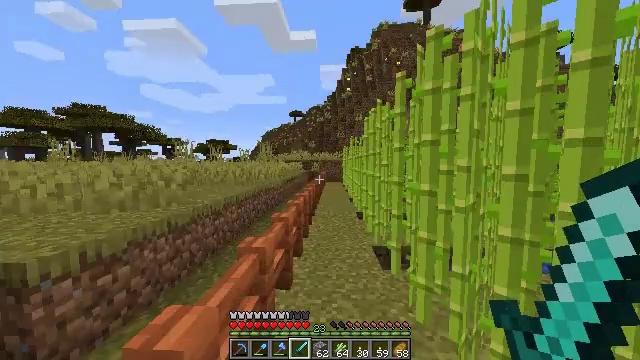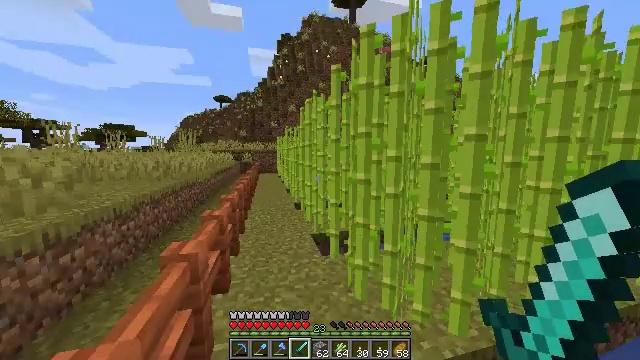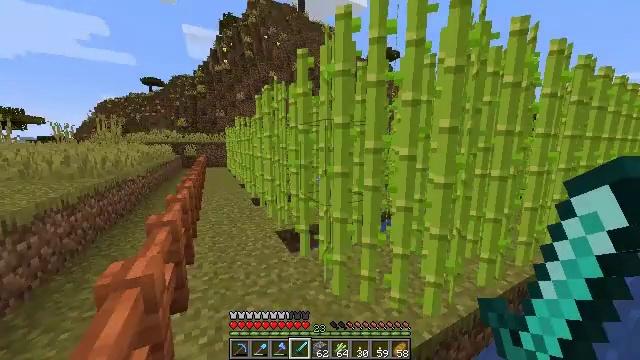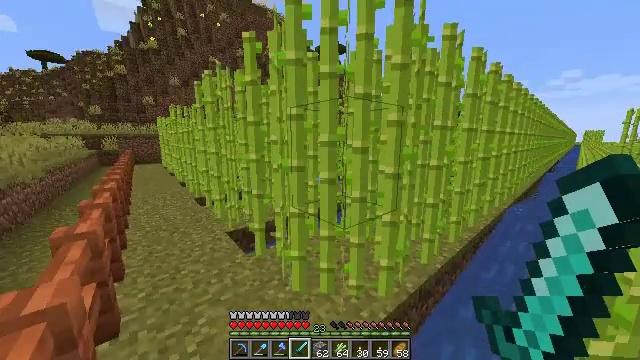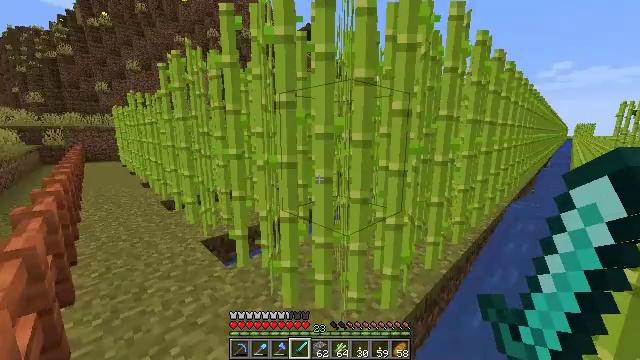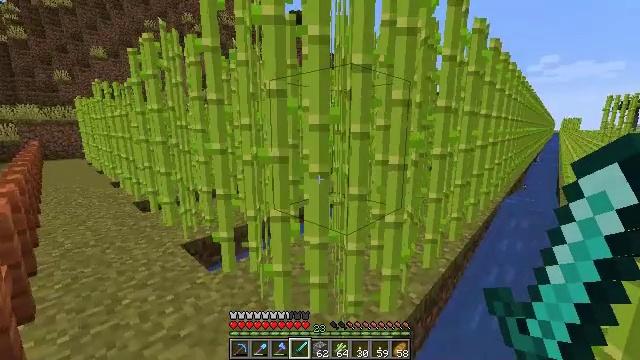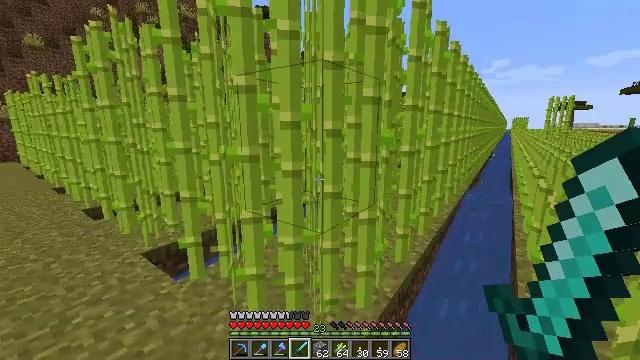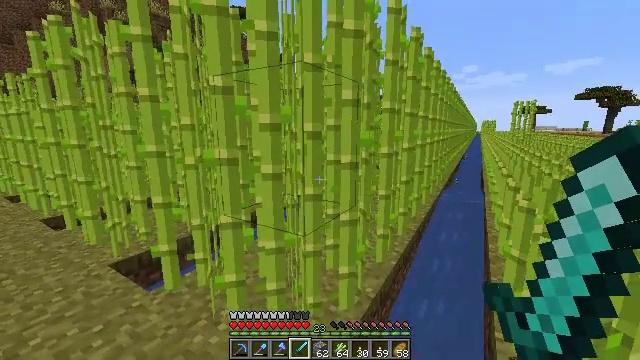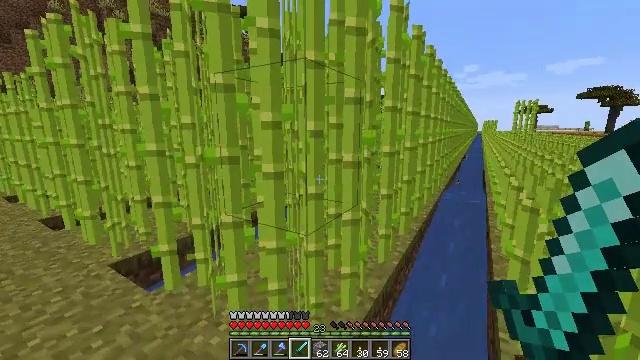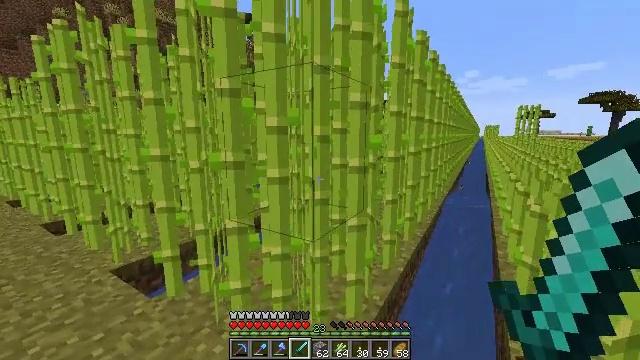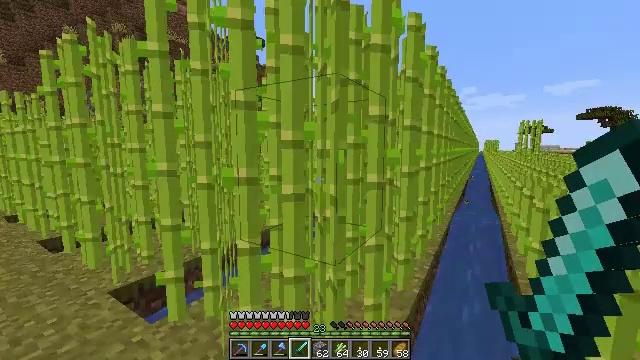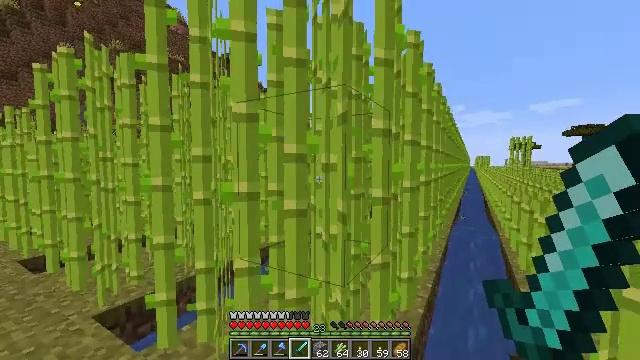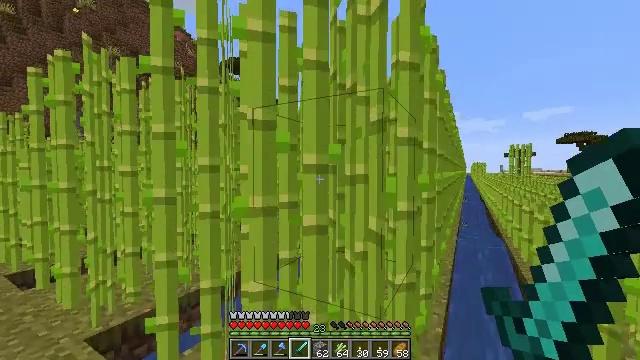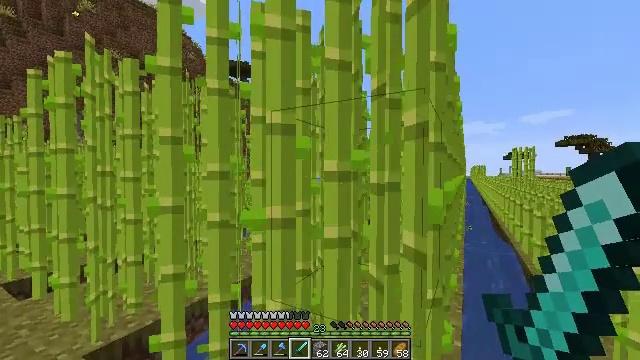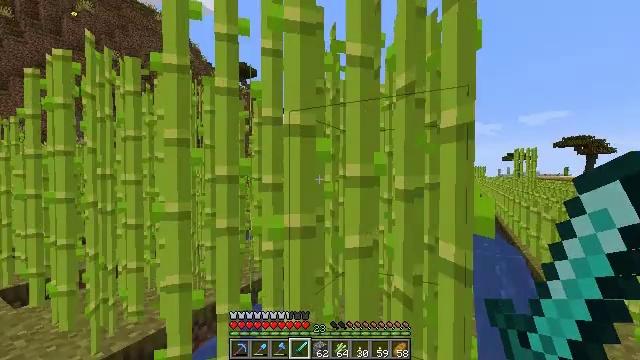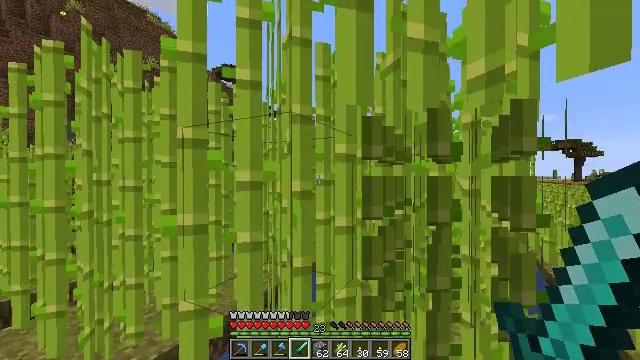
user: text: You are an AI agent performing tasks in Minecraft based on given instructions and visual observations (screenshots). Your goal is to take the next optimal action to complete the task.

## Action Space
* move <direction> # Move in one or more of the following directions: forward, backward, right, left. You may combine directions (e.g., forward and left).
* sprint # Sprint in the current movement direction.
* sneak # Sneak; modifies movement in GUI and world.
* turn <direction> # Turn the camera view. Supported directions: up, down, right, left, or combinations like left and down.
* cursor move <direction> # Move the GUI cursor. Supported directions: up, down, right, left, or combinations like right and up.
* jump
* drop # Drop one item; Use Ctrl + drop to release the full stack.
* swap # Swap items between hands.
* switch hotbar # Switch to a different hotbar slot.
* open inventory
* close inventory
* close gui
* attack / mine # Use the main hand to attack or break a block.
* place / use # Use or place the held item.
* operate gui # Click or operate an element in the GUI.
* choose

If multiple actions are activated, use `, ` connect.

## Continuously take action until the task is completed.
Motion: motion action
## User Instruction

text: Mine the sugar cane near rivers.
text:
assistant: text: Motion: move forward and move left, sprint, turn right and down
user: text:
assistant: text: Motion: move left, turn right and down
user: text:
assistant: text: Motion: move left, turn right and down
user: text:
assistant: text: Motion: turn right
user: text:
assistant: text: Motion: turn right
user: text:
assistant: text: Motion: turn right
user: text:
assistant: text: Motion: turn right
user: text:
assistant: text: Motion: no_op
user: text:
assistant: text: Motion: move left, turn up
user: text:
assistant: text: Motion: move forward and move left, turn up
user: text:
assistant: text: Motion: move forward and move left, turn right and up
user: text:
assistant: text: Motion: move forward and move left, turn up
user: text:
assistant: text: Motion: move forward and move left
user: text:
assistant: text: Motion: move forward and move left
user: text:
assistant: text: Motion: move forward and move left, sprint, turn right, attack / mine
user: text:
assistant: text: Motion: move forward and move left, sprint, turn right, attack / mine
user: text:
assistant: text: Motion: move forward, sprint, turn right, attack / mine
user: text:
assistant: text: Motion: move forward, sprint, turn right, attack / mine
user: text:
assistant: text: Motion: move forward, sprint, turn right, attack / mine
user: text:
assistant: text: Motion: move forward, sprint, turn right, attack / mine
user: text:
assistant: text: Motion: move forward, sprint, turn right, attack / mine
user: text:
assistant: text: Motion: move forward, sprint, attack / mine
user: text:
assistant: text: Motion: move forward, sprint, attack / mine
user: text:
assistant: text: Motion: move forward, sprint, attack / mine
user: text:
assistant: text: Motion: move forward, sprint, turn left, attack / mine
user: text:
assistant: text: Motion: move forward, sprint, turn left and down, attack / mine
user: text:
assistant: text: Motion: move forward, sprint, turn left, attack / mine
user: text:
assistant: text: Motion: move forward, sprint, turn left, attack / mine
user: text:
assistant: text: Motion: move forward, sprint, attack / mine
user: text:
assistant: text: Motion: move forward, sprint, turn right, attack / mine